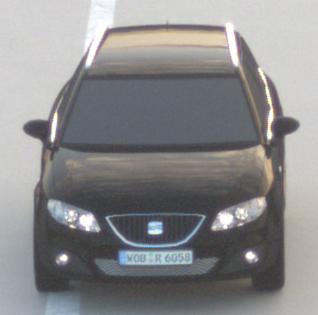
Make: SEAT
Model: Exeo ST 1.6
Detailed model: Exeo (3R) ST
Model produced from: 2010/05
Model produced until: 2010/08
Doors: 5
Color: black
Road condition: dry road
Daytime: sunrise or sunset
Contrast: medium contrast